Interaction volume radius: 10 \u00c5
Interaction volume height: 10 \u00c5
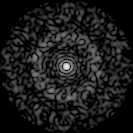
Disorder parameter: 0.8447